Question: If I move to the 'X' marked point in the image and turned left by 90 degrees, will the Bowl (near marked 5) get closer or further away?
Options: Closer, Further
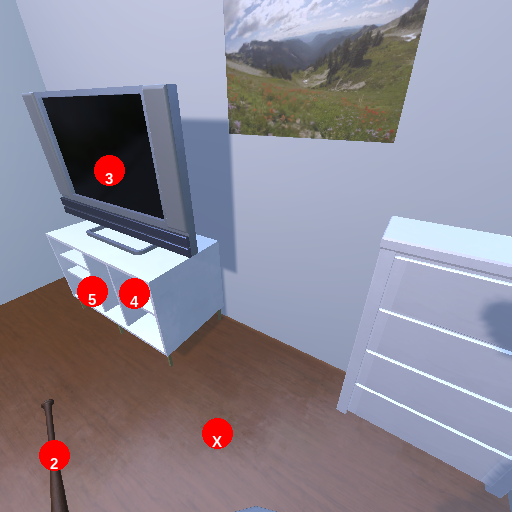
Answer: Closer